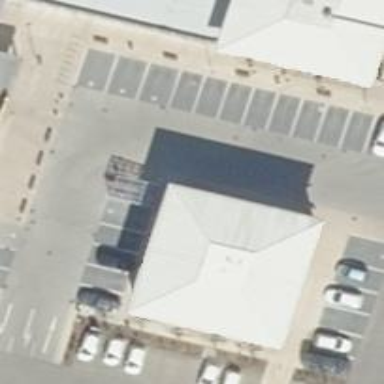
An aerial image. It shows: Pharmacy providing healthcare services.